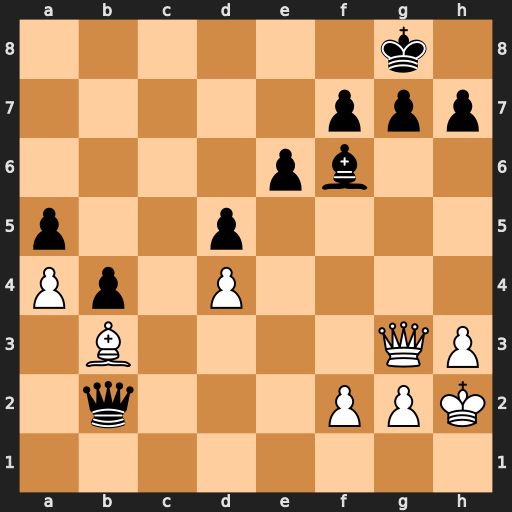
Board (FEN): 6k1/5ppp/4pb2/p2p4/Pp1P4/1B4QP/1q3PPK/8
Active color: w
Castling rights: -
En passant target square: -
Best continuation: Qb8+ Bd8 Qxd8#